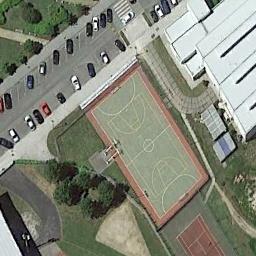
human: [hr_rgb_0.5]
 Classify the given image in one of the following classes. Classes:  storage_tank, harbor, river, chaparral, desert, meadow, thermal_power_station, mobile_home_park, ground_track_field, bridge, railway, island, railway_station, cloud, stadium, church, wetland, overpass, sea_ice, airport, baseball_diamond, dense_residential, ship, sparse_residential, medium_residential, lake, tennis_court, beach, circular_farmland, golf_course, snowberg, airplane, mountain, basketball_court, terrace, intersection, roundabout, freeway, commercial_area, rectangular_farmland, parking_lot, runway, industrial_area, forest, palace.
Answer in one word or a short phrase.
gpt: basketball_court